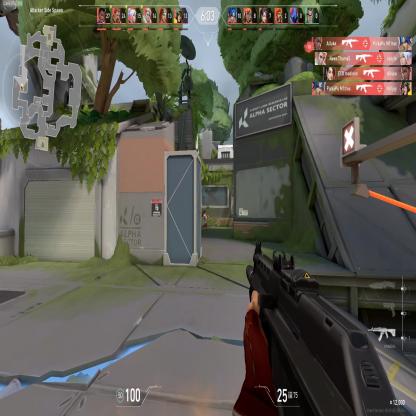
Label: enemy